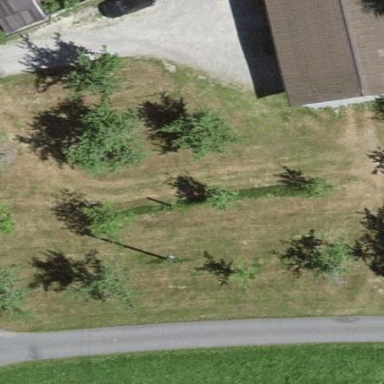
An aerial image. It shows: Orchard.